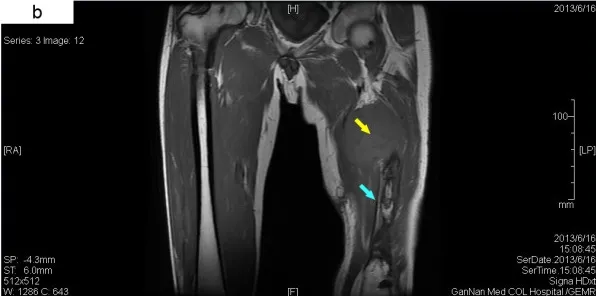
MRI images of the thigh. (b) Coronal T1-weighted image. MRI images showed an irregular soft tissue mass with ill-defined margin in the anteromedial left thigh (yellow arrow), accompanied by surrounding soft tissue swelling and normal muscle structure disappearance. Bone destruction in the left femur shaft was observed (light blue arrow).
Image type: radiology (mri)